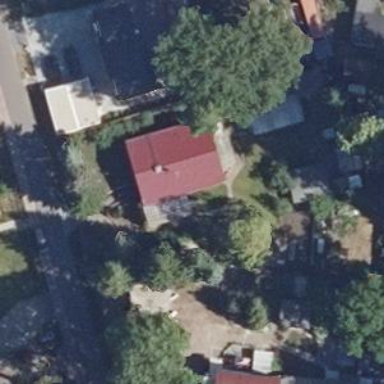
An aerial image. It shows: Simple house.